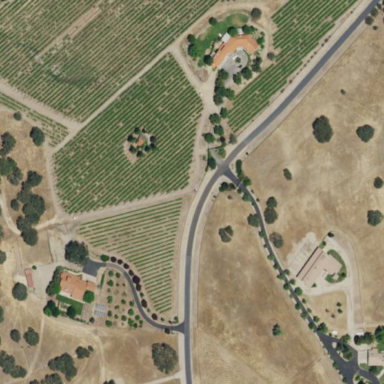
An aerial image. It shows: Vineyard where grapes are grown.